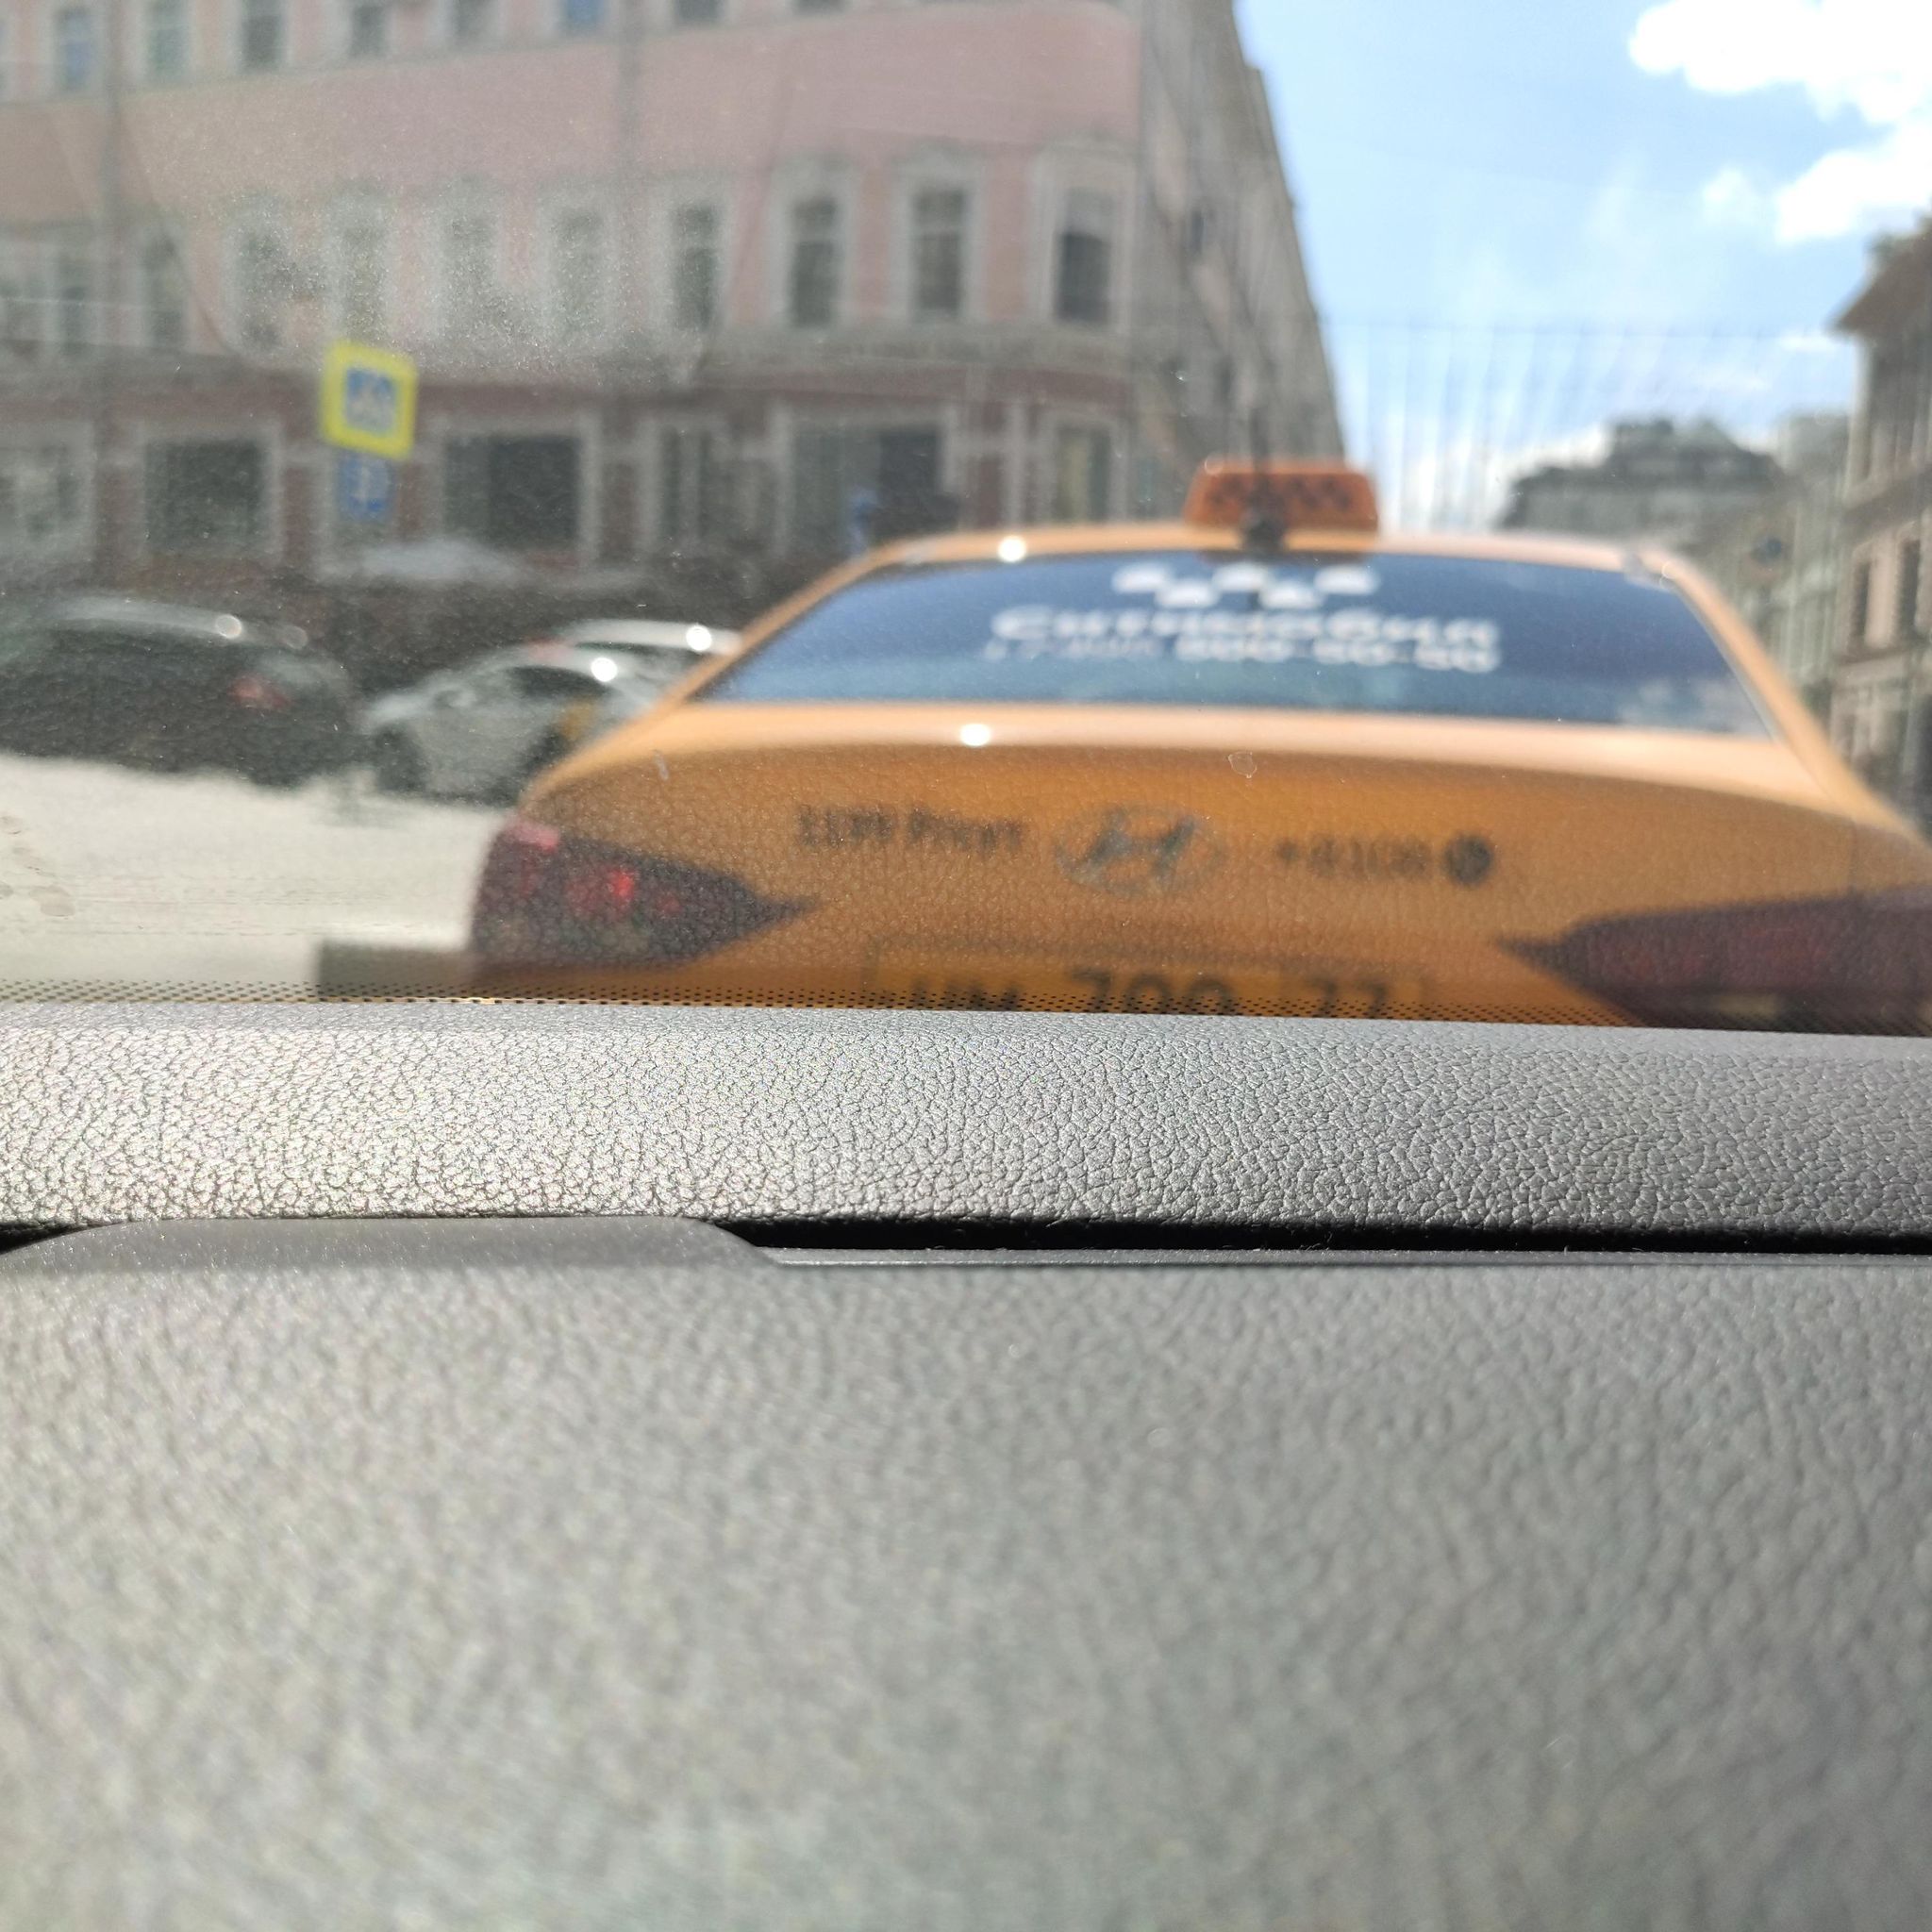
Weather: snowy
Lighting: day
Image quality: slightly poor
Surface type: driving surface
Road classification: unclassified
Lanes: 2
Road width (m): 2
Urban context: urban centre
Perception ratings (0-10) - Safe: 6.09, Lively: 8.08, Beautiful: 6.59, Boring: 5.84, Depressing: 4.29, Wealthy: 4.66